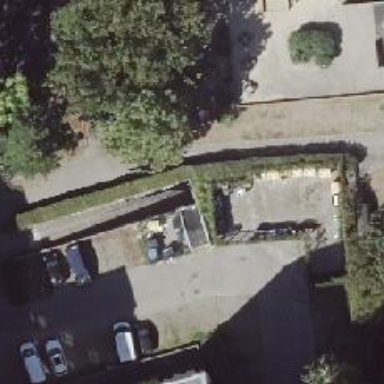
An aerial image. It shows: Parking entrance.